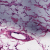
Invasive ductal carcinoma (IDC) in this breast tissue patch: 0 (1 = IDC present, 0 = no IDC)